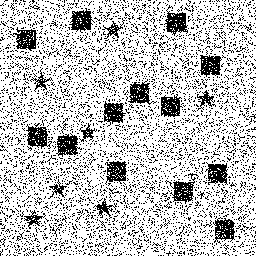
Squares: 13
Triangles: 0
Stars: 7
Total shapes: 20